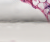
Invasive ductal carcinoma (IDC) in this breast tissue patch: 1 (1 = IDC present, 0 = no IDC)